Field crop: maize
Growth stage: 2
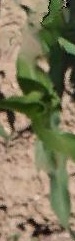
Species: maize